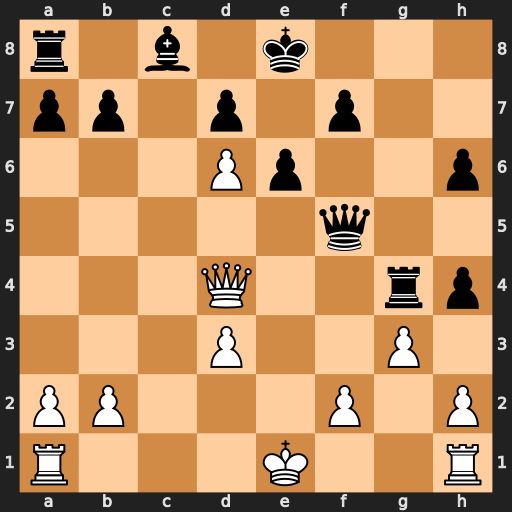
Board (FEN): r1b1k3/pp1p1p2/3Pp2p/5q2/3Q2rp/3P2P1/PP3P1P/R3K2R
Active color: w
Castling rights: KQq
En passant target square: -
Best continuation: Qh8+ Rg8 Qxg8#